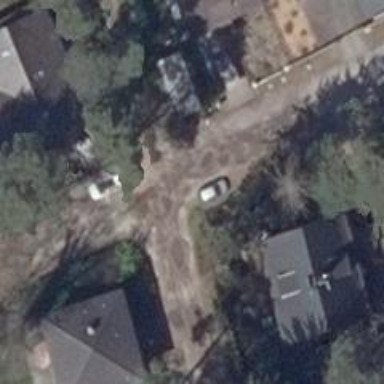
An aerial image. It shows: Residential road.